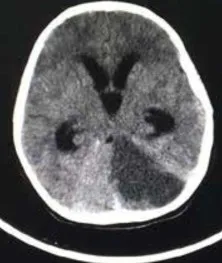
Brain CT scan on fourth day showing infarction on the same area along with obstructive hydrocephaly.
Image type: radiology (ct)